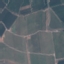
Land use / land cover: PermanentCrop